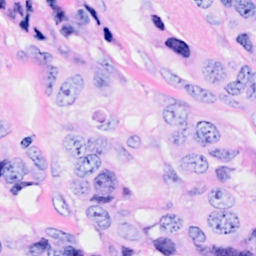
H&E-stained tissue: Breast